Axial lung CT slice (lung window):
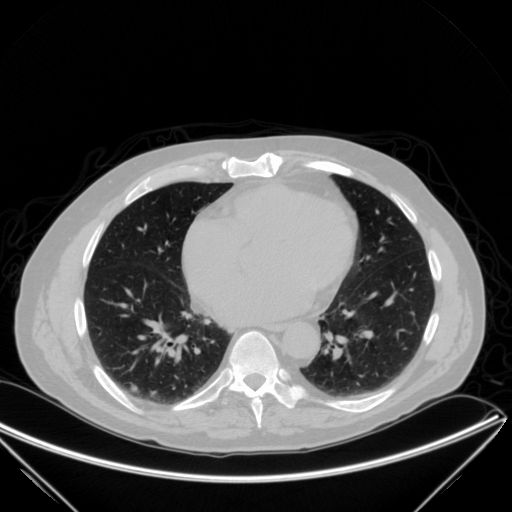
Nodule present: yes
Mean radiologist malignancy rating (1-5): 3.5